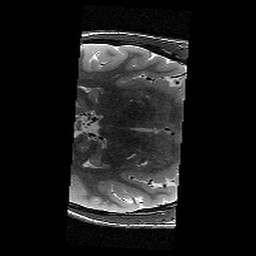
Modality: T2w
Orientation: axial
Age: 12
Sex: male
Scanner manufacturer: siemens
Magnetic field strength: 3 T
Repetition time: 9.23 s
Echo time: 0.067 s